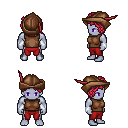
a pixel art fantasy rpg character, male body template, dark elf, purple skin, brown sleeveless shirt, red pants, ruby red curly afro hairstyle, leather cap, white cloth bracers, four views (front, back, left, right), 2x2 character sprite sheet, small pixel art, hard edges, no anti-aliasing